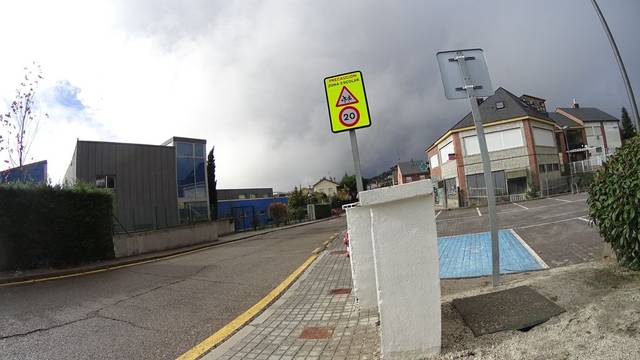
Region: Spain
Coordinates: 40.581, -3.931